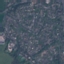
Land use / land cover class: Residential